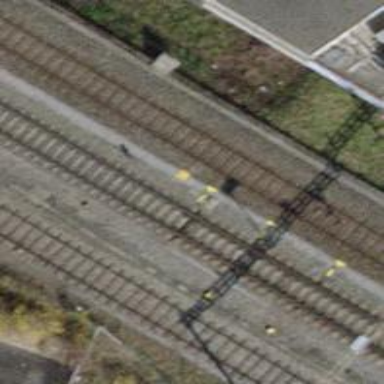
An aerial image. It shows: Railway switch.